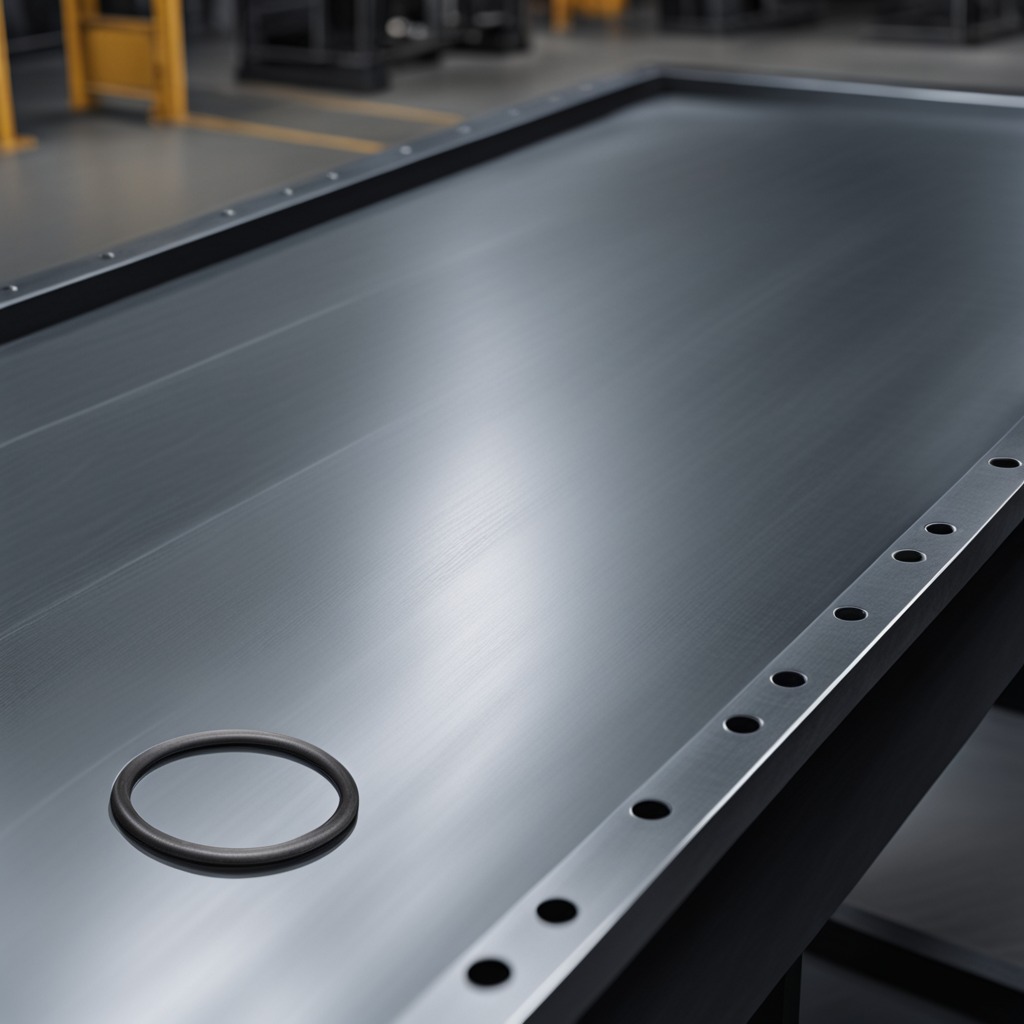
A rubber O-ring is lying on a cold steel table in a mining workshop.